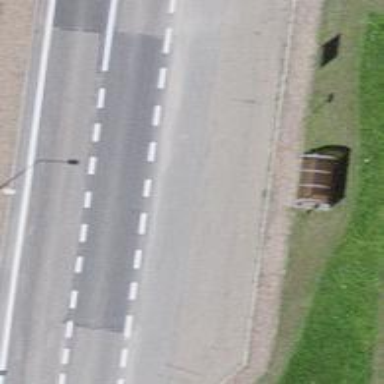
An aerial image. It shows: Bus stop with shelter.